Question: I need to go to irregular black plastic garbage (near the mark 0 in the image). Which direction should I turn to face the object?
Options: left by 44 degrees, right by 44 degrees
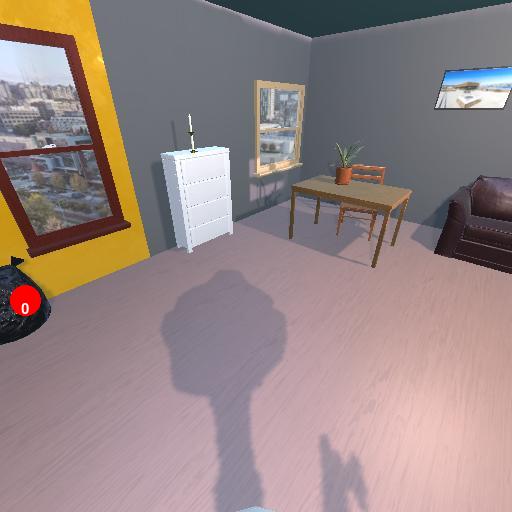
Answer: left by 44 degrees